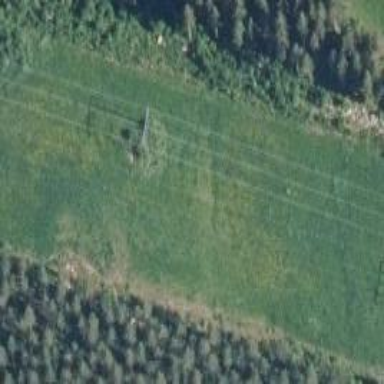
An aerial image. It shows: Power tower.